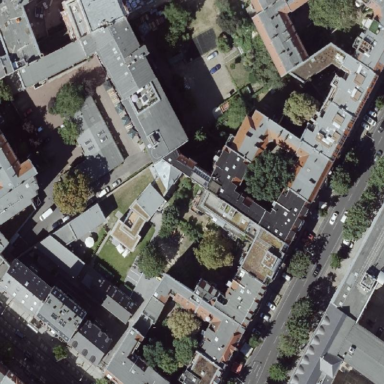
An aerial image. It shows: Building with apartments featuring unique double saltbox roof shape.